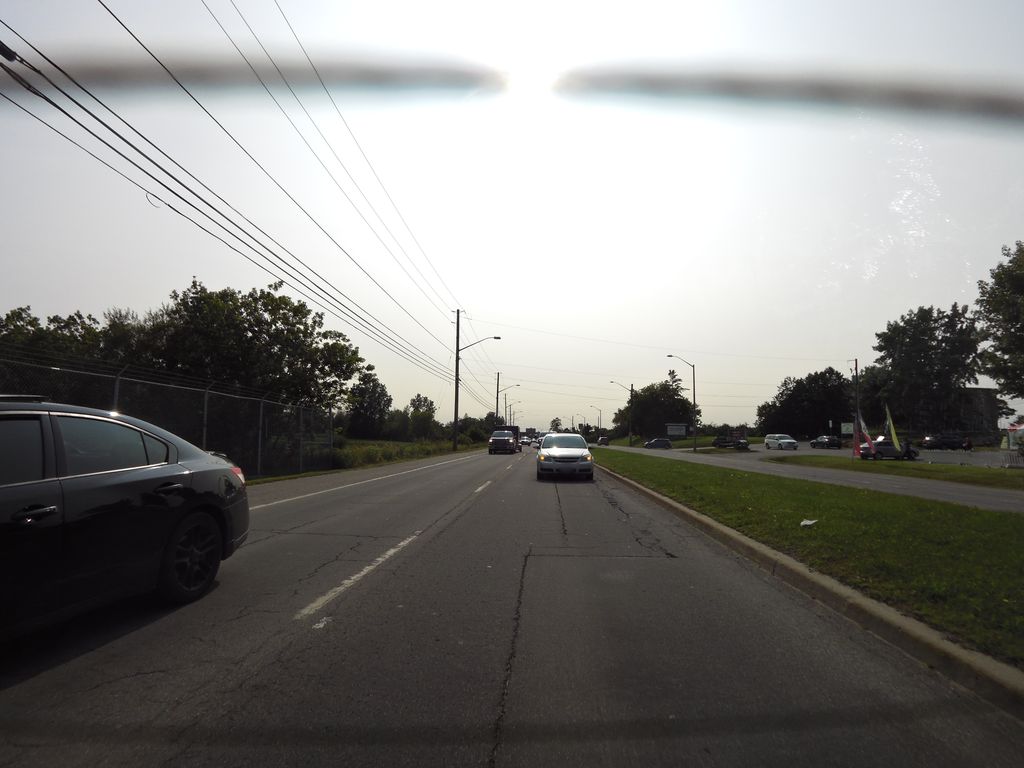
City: ottawa-gatineau